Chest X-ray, AP view. Patient: 20 years old, sex M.
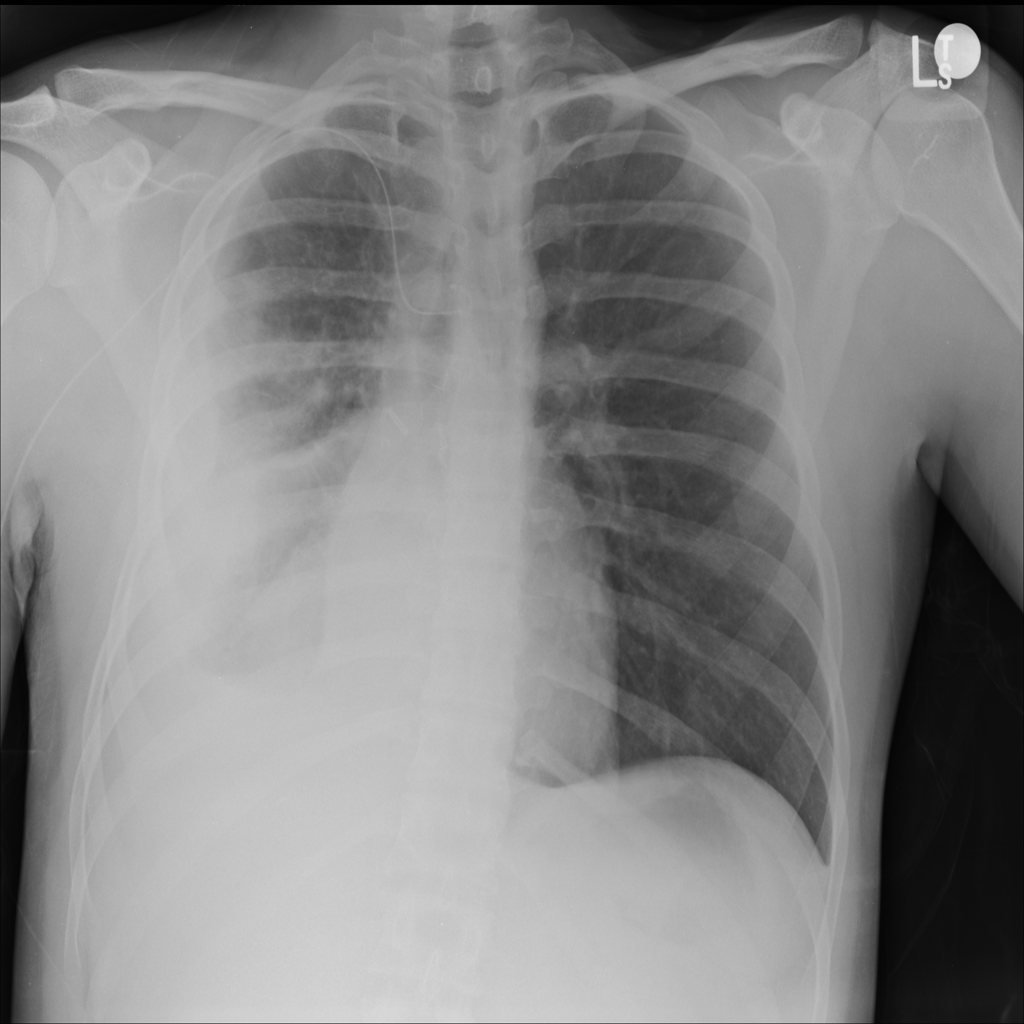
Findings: Mass